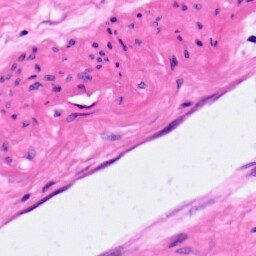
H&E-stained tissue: Pancreatic